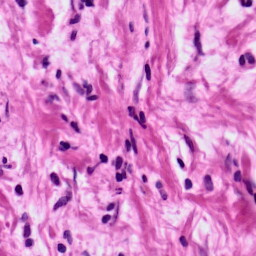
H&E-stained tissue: Ovarian